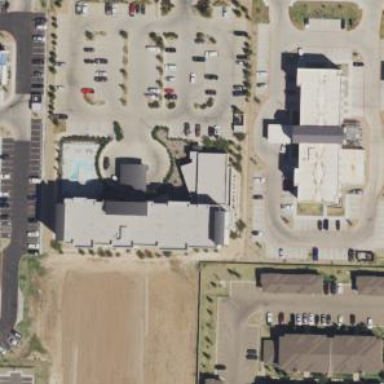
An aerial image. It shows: Hotel building.